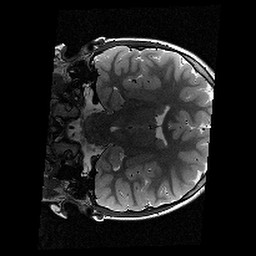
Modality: T2w
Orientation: coronal
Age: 9
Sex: female
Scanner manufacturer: siemens
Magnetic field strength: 3 T
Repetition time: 9.23 s
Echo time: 0.067 s